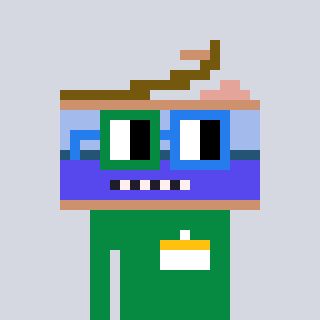
a pixel art character with square green and blue glasses, a canned ham-shaped head and a green-colored body on a cool background